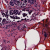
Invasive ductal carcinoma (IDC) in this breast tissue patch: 0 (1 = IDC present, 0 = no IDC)